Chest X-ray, PA view. Patient: 57 years old, sex F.
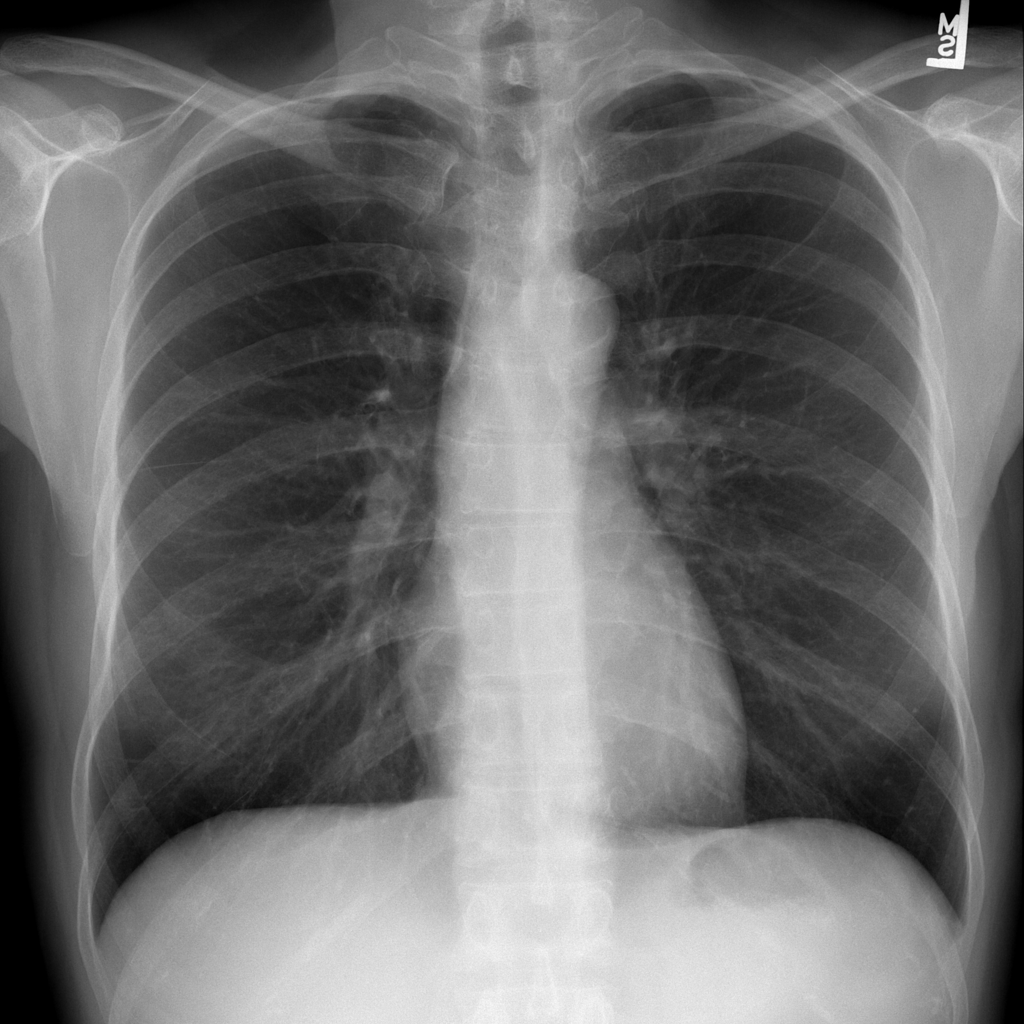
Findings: No Finding